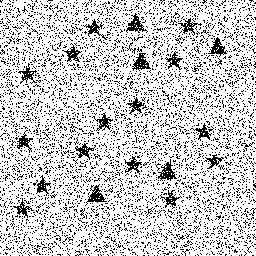
Squares: 0
Triangles: 5
Stars: 15
Total shapes: 20